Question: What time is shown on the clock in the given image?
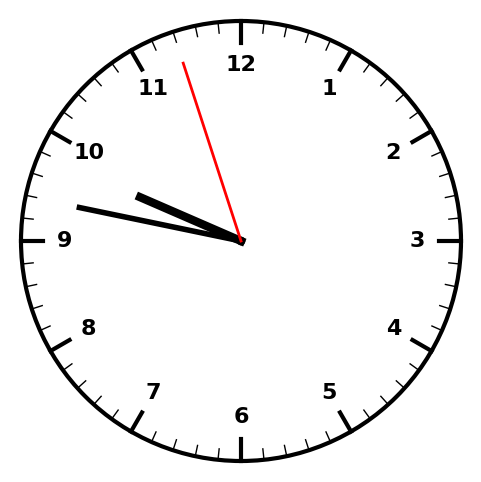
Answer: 09:46:57